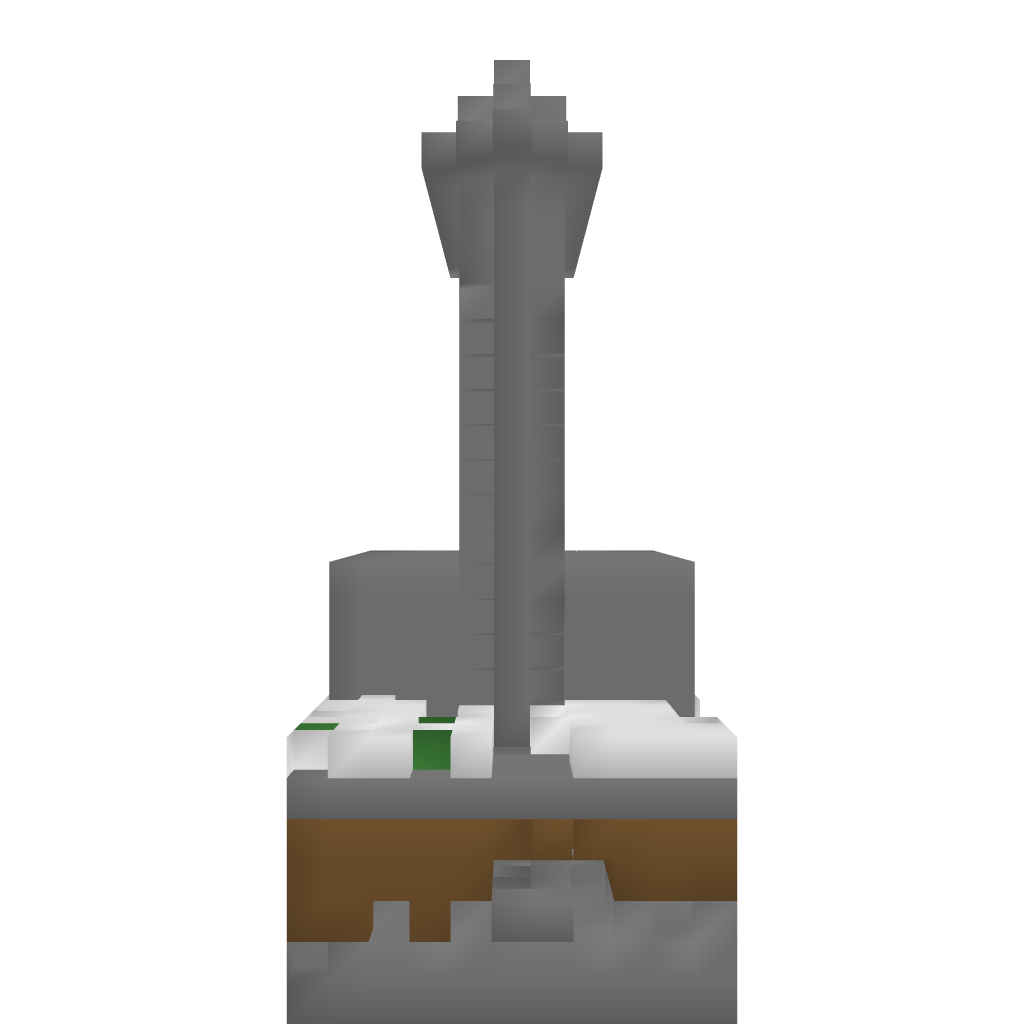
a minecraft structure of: skeleton grinder bad low quality